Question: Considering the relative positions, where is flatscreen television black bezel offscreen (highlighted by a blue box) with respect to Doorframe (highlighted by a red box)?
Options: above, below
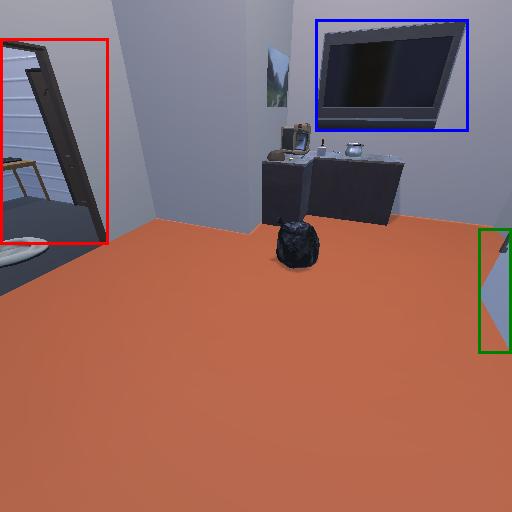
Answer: above